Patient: sex F, age 71
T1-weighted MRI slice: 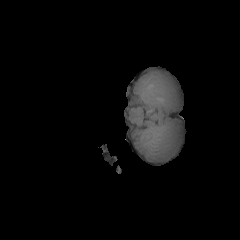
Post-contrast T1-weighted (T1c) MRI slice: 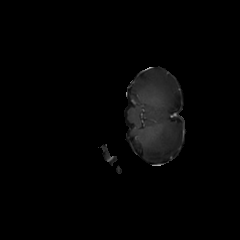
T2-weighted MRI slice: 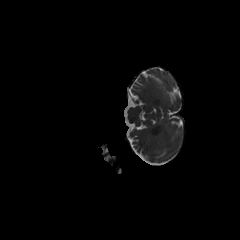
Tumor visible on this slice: no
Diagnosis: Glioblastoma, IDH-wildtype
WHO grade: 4